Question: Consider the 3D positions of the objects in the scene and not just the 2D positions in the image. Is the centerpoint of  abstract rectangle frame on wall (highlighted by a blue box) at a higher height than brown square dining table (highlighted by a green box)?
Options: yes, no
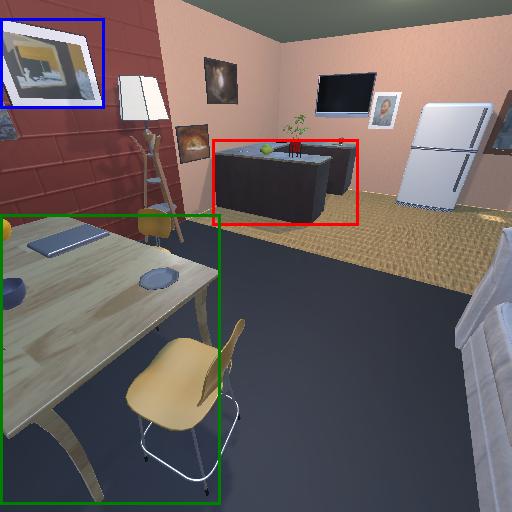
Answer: yes